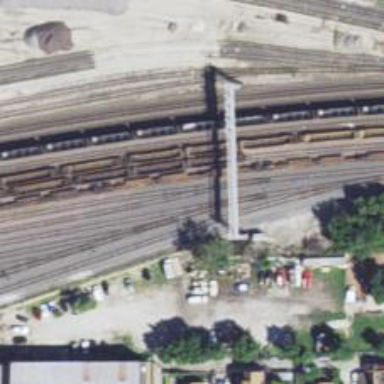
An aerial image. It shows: Railway yard in service.